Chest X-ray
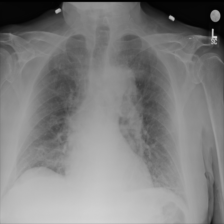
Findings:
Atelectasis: negative
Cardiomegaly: negative
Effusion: negative
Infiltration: negative
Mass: negative
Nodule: negative
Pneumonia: negative
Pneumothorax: negative
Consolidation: negative
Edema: negative
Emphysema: negative
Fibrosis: negative
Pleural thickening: negative
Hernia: negative